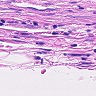
Metastatic tissue present: no